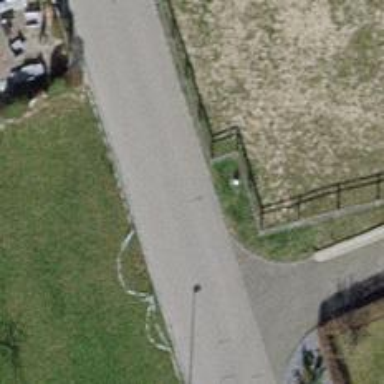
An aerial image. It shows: Residential road.